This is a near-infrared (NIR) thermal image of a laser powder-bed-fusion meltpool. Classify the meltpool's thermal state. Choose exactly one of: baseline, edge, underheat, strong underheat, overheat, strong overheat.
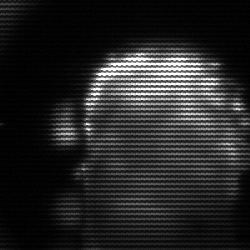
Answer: baseline